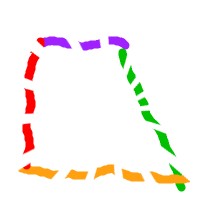
Shape: trapezoid